Aerial crown-view tile of a tropical tree (Barro Colorado Island, Panama), acquired 20250818:
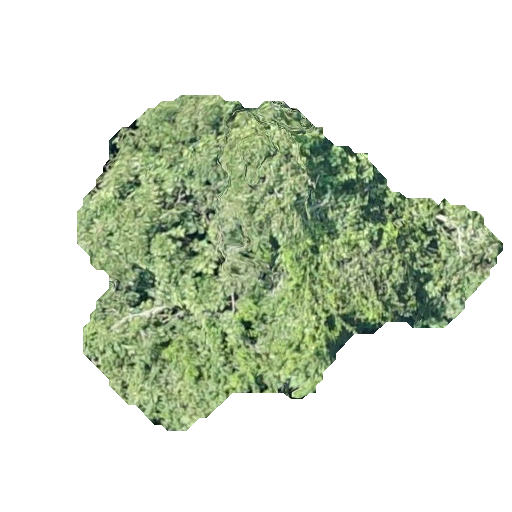
Species: Dipteryx oleifera
GBIF accepted scientific name: Dipteryx oleifera
Crown area: 129.263 m²